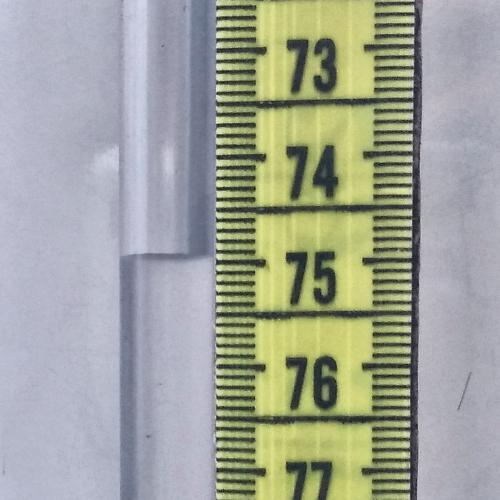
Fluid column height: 74.9 cm